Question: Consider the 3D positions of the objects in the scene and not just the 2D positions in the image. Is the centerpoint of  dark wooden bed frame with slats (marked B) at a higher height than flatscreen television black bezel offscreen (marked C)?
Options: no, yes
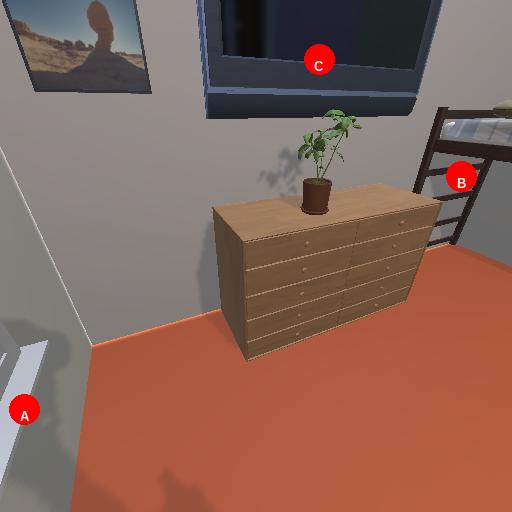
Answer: no